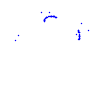
Particle: proton